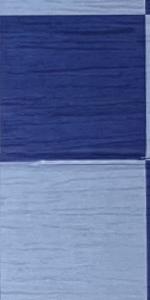
Label: Empty